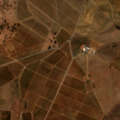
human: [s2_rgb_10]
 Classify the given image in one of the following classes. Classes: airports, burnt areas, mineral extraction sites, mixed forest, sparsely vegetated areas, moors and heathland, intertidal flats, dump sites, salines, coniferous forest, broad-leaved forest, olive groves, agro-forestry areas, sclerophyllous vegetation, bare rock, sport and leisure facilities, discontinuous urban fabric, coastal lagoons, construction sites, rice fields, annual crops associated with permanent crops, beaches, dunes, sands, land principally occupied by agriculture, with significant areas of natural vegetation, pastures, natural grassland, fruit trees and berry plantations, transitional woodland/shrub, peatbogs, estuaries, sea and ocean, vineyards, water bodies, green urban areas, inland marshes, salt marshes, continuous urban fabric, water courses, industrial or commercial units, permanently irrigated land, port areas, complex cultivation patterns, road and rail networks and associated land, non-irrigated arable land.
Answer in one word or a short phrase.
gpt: non-irrigated arable land, vineyards, olive groves, agro-forestry areas